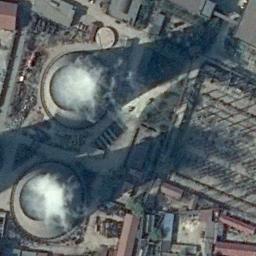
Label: thermal_power_station